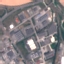
Label: Industrial